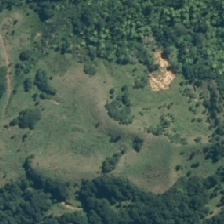
Land cover: high_producing_grassland